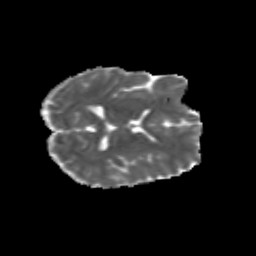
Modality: MD
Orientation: axial
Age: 24
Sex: male
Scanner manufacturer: siemens
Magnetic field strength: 3 T
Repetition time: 3.5 s
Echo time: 0.113 s